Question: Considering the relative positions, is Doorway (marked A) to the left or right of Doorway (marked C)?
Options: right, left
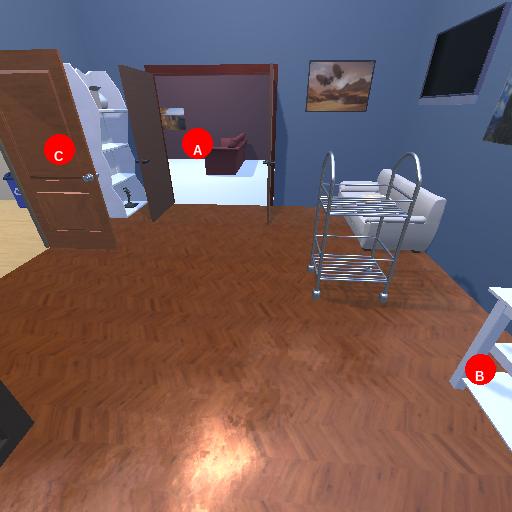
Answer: right